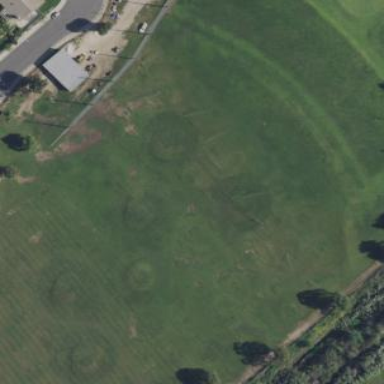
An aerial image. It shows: Golf driving range located on pitch designated for leisure land.